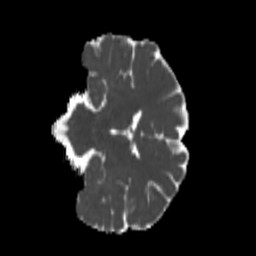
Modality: MD
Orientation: coronal
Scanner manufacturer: siemens
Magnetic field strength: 3 T
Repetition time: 4 s
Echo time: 0.0594 s